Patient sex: F
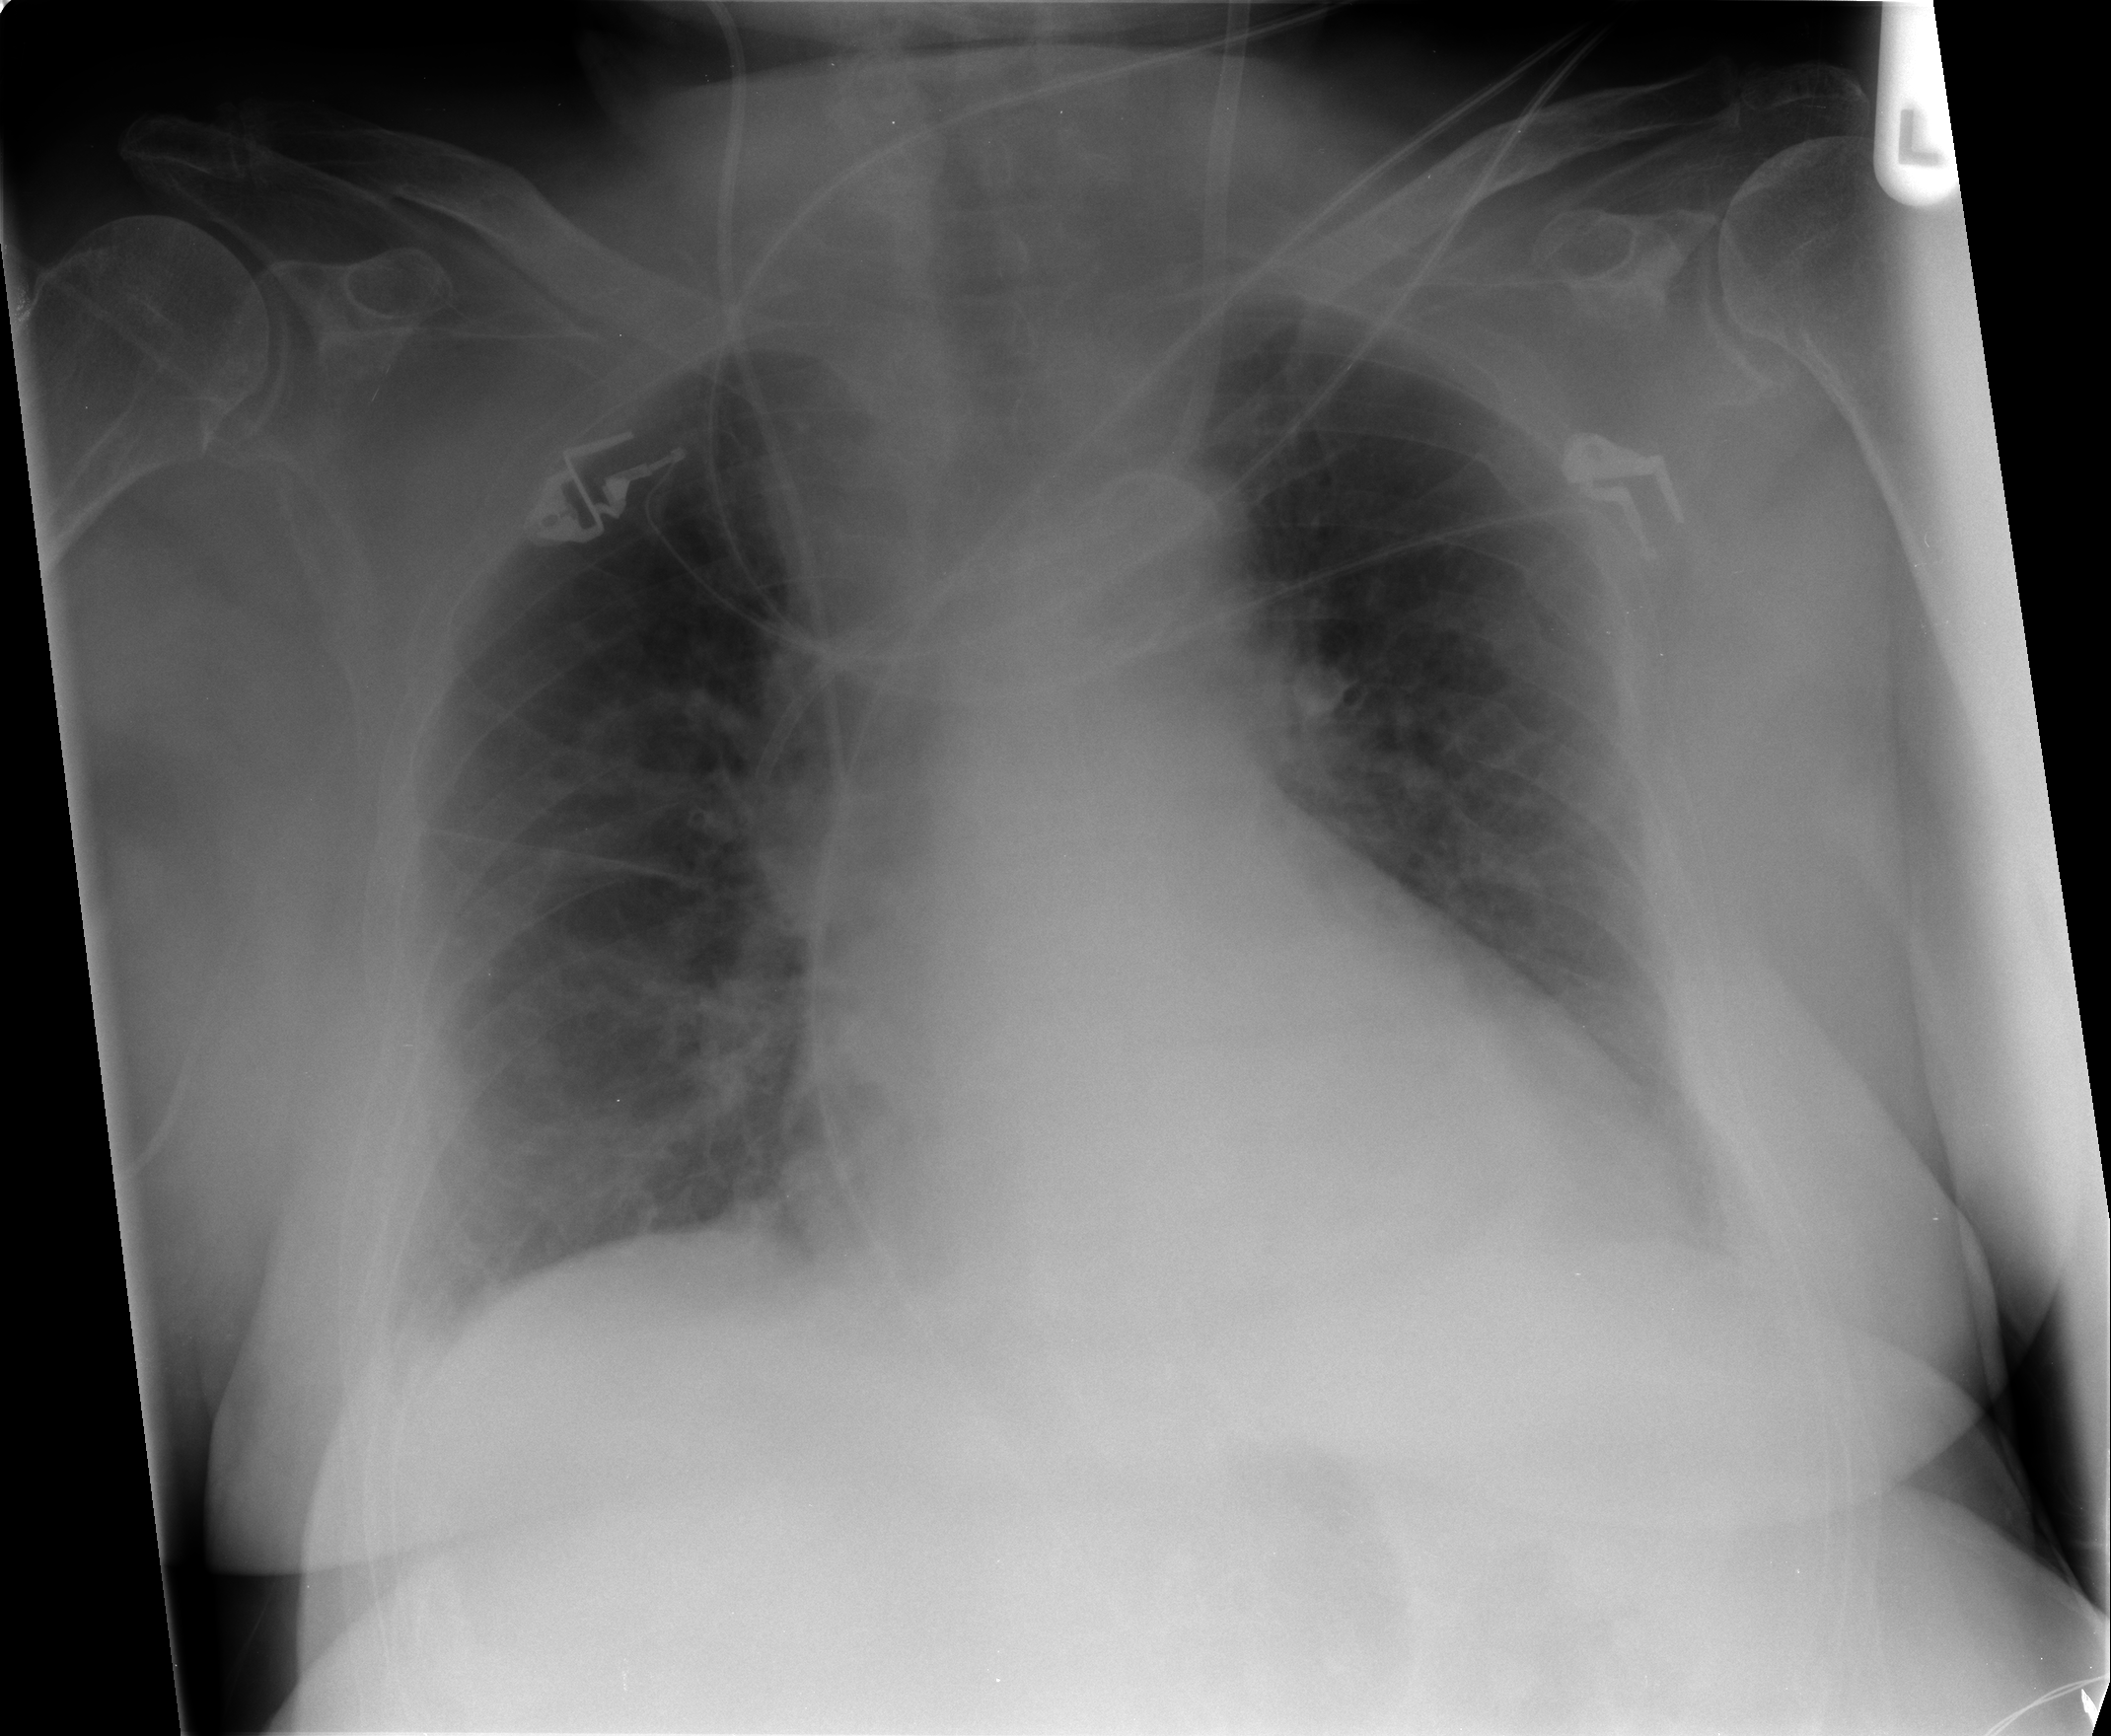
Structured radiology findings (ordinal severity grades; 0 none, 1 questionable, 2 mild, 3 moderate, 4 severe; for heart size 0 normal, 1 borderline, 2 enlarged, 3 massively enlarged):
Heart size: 2
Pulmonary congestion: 1
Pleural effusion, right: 1
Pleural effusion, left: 1
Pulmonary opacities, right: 0
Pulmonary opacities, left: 0
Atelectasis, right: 2
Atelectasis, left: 2